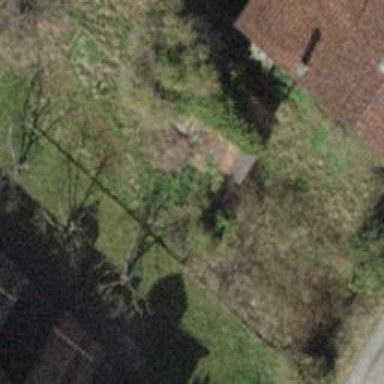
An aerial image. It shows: Shed building.